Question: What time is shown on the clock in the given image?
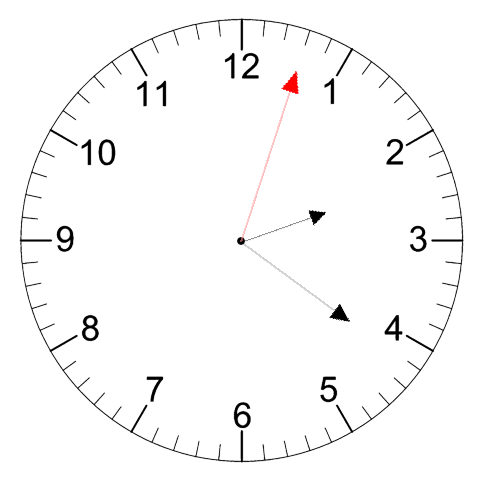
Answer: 02:21:03